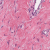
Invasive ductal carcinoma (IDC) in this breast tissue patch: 0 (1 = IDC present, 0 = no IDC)